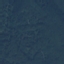
Land use / land cover class: Forest